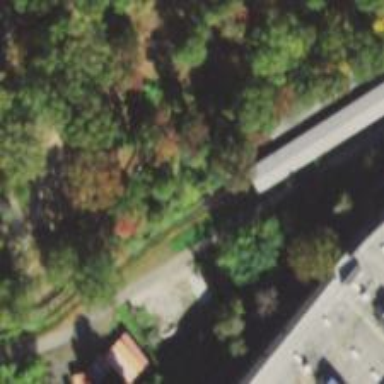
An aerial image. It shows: Monorail railway with siding service.